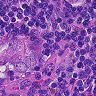
Metastatic tissue present: yes